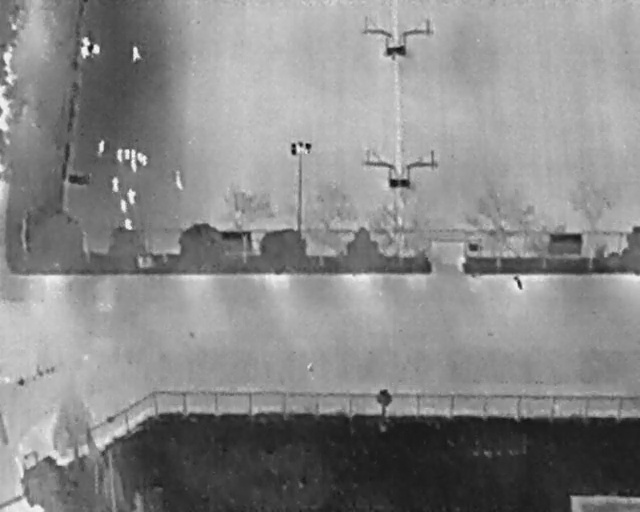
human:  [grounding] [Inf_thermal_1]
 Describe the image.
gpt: In the satellite image, there is  <ref>4 small person </ref> <box>[[12, 7, 14, 8, 2], [12, 9, 14, 11, 2], [14, 8, 15, 10, 2], [14, 27, 16, 29, 2]]</box> located at top left,  <ref>1 medium person </ref> <box>[[20, 9, 22, 11, 2]]</box> located at top left,  <ref>9 small person </ref> <box>[[17, 29, 19, 30, 2], [18, 29, 20, 30, 2], [19, 29, 21, 30, 2], [21, 30, 22, 31, 2], [21, 30, 23, 31, 2], [20, 31, 21, 32, 2], [16, 35, 19, 36, 2], [18, 39, 20, 40, 2], [18, 42, 21, 44, 2]]</box> located at left,  <ref>2 medium person </ref> <box>[[26, 34, 29, 36, 2], [19, 37, 21, 39, 2]]</box> located at left.